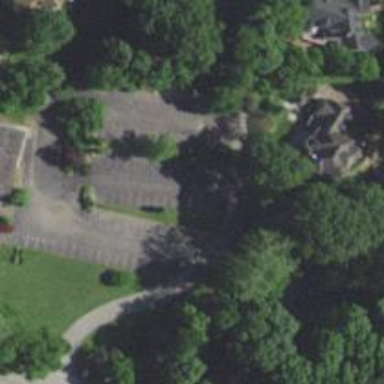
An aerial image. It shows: Parking area with surface.